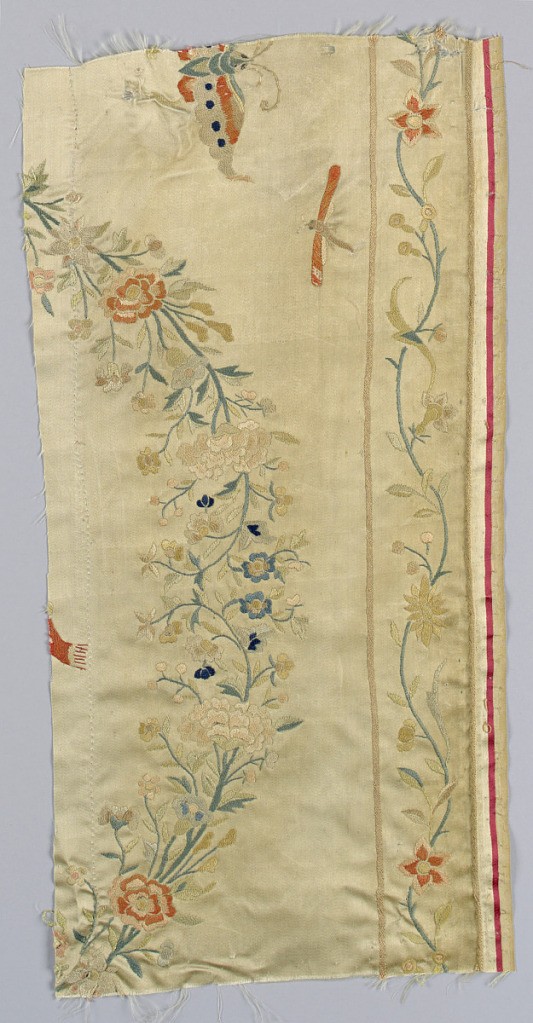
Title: Fragment
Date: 18th century
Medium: silk Technique: embroidered on satin
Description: Fragment of the outer border with flowers, vines and ribbons.